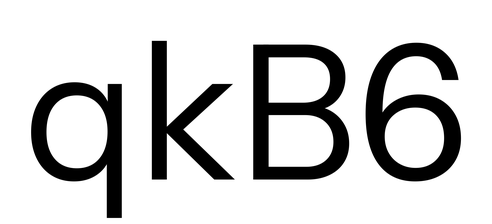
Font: InstrumentSans_Regular